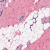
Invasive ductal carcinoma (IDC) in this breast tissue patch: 1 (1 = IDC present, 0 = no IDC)